Interaction volume radius: 10 \u00c5
Interaction volume height: 40 \u00c5
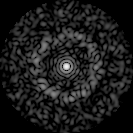
Disorder parameter: 0.8247